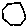
Label: hexagon